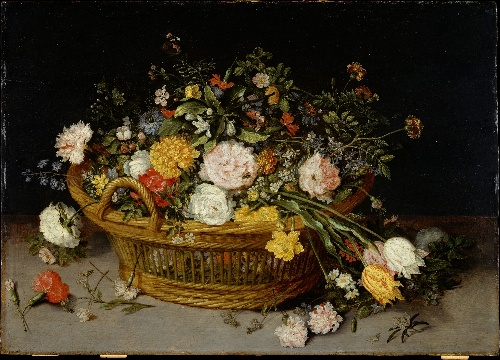
Title: A Basket of Flowers
Artist: Jan Brueghel the Younger
Artist bio: Flemish, Antwerp 1601–1678 Antwerp
Date: probably 1620s
Object type: Painting
Classification: Paintings
Medium: Oil on wood
Dimensions: 18 1/2 x 26 7/8 in. (47 x 68.3 cm)
Department: European Paintings
Credit line: Bequest of Miss Adelaide Milton de Groot (1876-1967), 1967
Accession year: 1967
Repository: Metropolitan Museum of Art, New York, NY
Tags: Flowers|Still Life